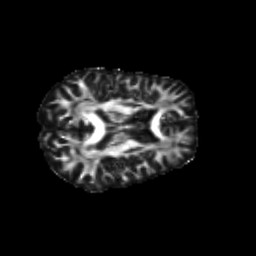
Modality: FA
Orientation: axial
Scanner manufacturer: siemens
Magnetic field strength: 3 T
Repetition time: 9.2 s
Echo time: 0.084 s